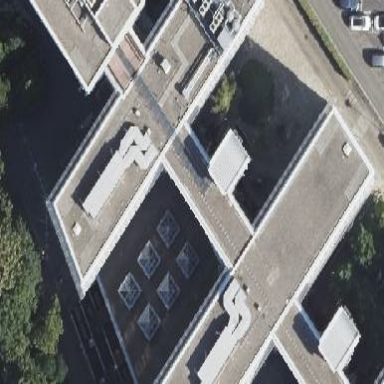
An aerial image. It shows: Office building with flat roof.